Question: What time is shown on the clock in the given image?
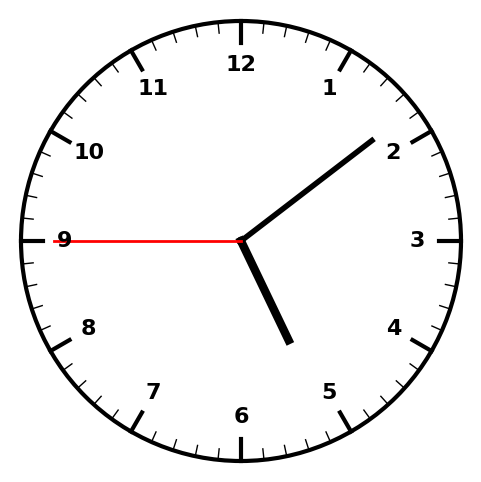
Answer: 05:08:45